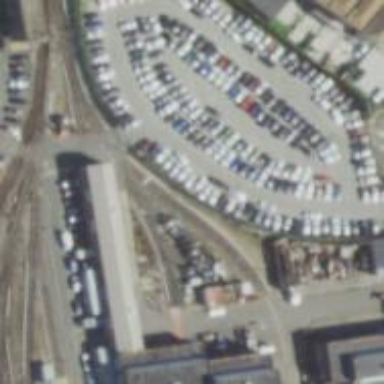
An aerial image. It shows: Yard meant for services.